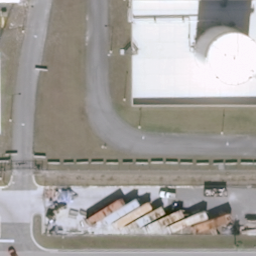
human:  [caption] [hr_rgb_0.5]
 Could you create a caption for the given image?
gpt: A storage tank is on the white building with some containters beside .

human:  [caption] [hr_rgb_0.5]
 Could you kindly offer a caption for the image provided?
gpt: There is one storage tank on the white building and some containters beside .

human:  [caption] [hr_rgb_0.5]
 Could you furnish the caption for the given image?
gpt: A storage tank is on the white building and some containters beside .

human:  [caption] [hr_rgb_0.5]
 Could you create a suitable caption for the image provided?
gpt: There is a white storage tank on the white building .

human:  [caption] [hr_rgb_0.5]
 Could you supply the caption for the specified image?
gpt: A storage tank is on the white building .